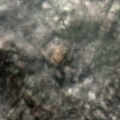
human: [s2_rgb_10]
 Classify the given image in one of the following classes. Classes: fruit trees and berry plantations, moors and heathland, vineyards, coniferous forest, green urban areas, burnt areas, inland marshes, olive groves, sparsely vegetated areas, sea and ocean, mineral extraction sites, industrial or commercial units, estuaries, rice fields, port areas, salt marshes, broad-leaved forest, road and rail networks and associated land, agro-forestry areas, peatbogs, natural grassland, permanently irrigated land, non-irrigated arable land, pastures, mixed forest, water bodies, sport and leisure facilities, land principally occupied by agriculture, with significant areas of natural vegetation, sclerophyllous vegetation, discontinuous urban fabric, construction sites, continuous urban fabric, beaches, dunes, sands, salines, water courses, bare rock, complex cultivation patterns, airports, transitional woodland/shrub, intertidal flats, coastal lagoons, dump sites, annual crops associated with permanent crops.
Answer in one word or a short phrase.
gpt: discontinuous urban fabric, industrial or commercial units, non-irrigated arable land, pastures, land principally occupied by agriculture, with significant areas of natural vegetation, transitional woodland/shrub